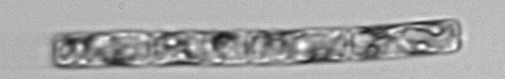
Label: Guinardia_delicatula